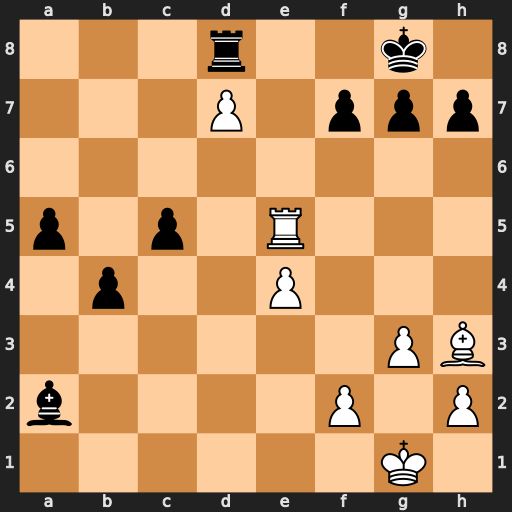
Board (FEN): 3r2k1/3P1ppp/8/p1p1R3/1p2P3/6PB/b4P1P/6K1
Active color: w
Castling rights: -
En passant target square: -
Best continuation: Re8+ Rxe8 dxe8=Q#